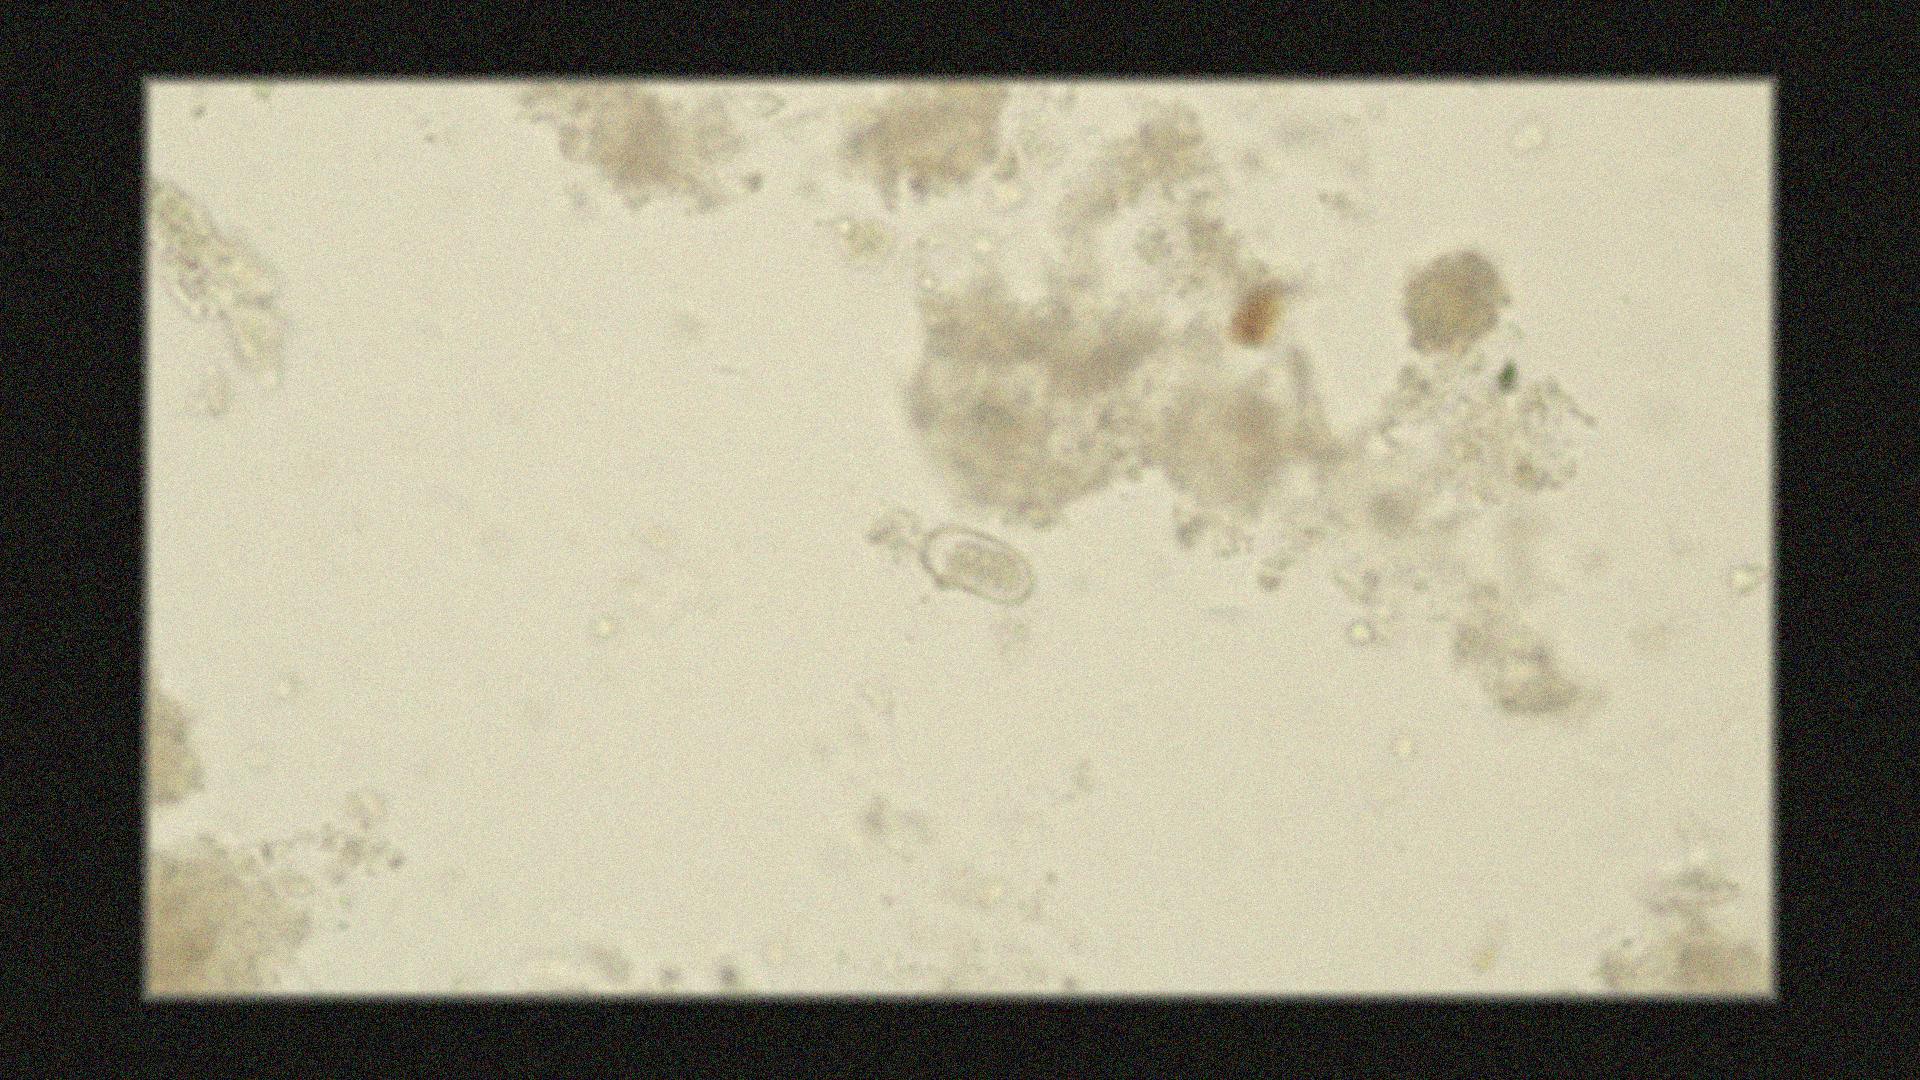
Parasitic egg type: Capillaria philippinensis